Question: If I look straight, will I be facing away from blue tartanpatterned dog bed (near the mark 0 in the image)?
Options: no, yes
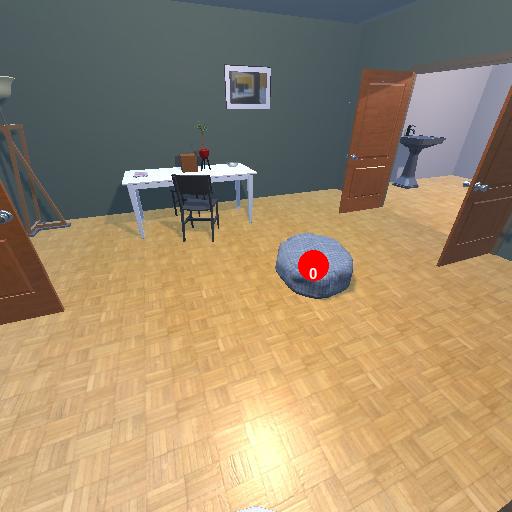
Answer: no